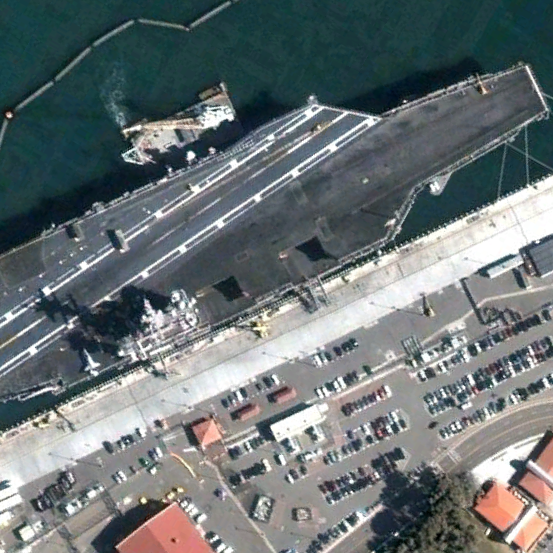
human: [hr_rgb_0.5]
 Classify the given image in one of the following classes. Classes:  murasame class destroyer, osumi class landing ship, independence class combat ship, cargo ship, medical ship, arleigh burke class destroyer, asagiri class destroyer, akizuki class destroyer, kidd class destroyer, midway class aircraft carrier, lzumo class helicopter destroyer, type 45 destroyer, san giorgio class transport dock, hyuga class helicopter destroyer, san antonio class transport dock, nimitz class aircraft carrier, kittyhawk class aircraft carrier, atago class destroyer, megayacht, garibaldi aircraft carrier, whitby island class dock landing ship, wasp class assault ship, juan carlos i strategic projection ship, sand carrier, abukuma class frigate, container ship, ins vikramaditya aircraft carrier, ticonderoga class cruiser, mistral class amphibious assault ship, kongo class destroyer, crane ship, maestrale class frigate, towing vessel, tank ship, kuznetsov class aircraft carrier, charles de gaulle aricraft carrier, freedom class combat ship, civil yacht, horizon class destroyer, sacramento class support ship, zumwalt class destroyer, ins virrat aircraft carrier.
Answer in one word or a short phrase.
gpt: Nimitz class aircraft carrier